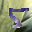
Label: 5